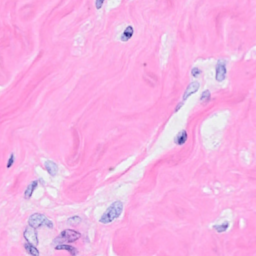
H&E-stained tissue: Breast